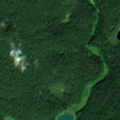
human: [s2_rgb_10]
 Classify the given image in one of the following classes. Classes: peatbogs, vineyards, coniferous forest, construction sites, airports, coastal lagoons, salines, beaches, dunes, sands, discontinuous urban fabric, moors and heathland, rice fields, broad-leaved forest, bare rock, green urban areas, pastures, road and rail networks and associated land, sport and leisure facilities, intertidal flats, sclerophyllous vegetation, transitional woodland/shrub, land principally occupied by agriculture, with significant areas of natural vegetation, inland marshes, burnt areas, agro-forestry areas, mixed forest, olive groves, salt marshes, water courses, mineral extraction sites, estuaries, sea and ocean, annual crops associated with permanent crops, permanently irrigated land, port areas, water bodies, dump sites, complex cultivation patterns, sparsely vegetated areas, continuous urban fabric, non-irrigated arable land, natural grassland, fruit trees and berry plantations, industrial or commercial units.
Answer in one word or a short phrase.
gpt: coniferous forest, mixed forest, water bodies